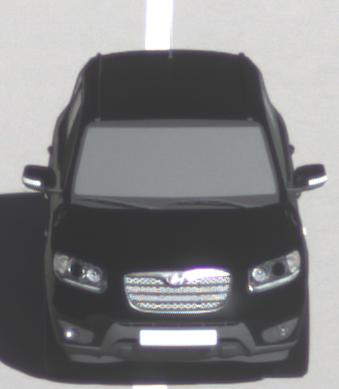
Make: Hyundai
Model: Santa Fe 2.4
Detailed model: Santa Fe (CM)
Model produced from: 2010/01
Model produced until: 2012/09
Doors: 5
Color: black
Road condition: dry road
Daytime: morning or afternoon
Contrast: high contrast